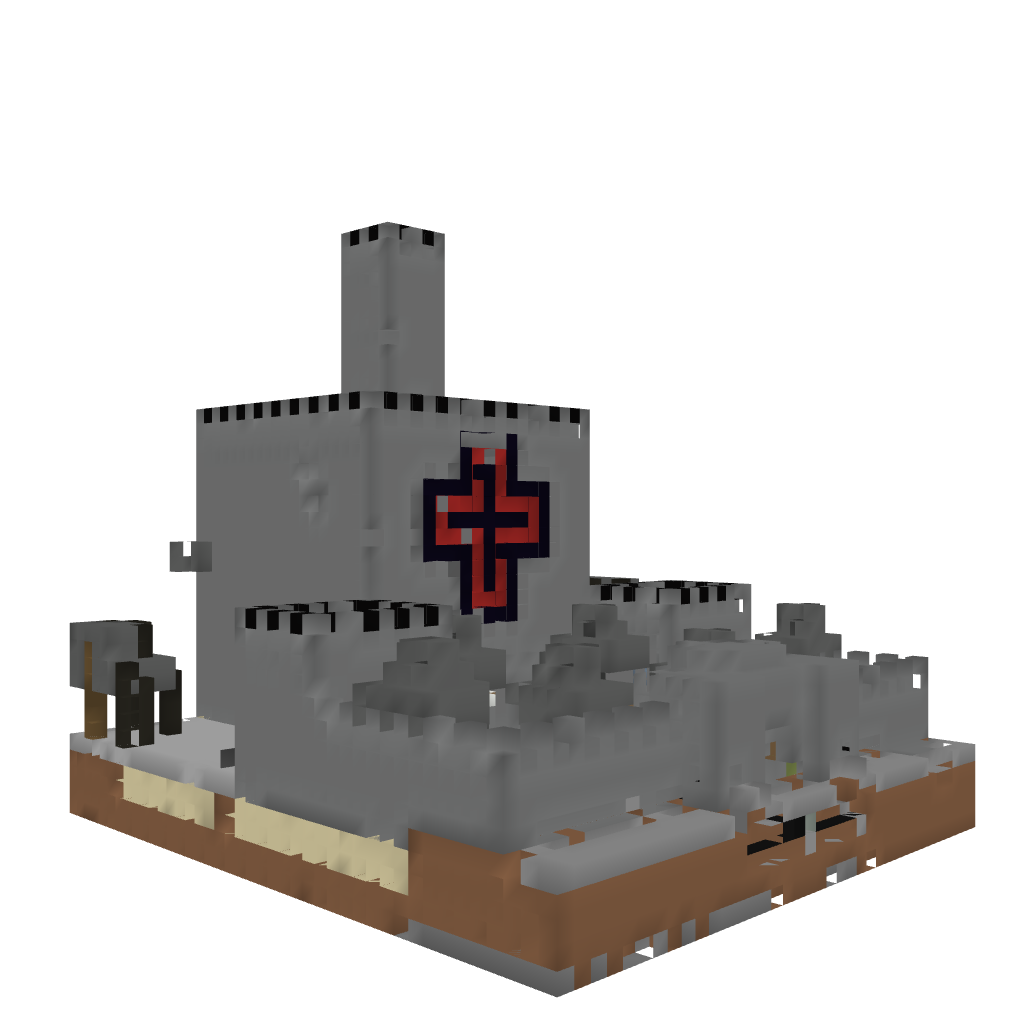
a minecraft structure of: castle 3